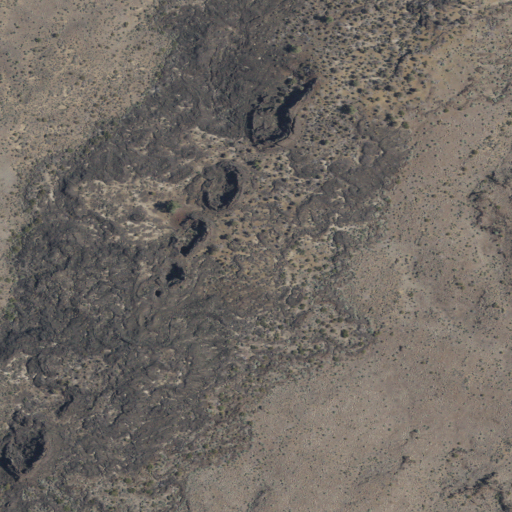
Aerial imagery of lava area in California named Ross Flow containing shrub and grassland